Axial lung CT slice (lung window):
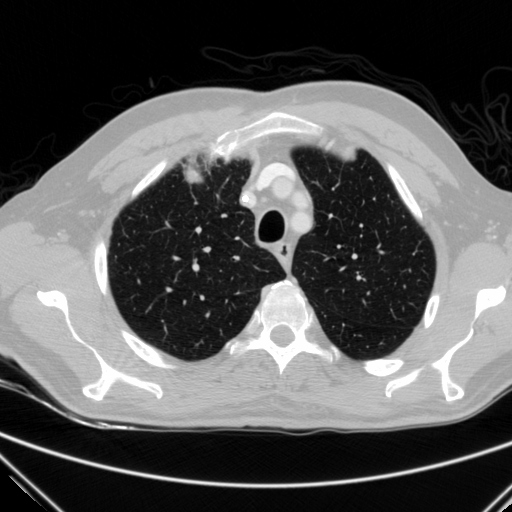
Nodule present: no